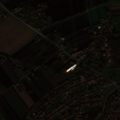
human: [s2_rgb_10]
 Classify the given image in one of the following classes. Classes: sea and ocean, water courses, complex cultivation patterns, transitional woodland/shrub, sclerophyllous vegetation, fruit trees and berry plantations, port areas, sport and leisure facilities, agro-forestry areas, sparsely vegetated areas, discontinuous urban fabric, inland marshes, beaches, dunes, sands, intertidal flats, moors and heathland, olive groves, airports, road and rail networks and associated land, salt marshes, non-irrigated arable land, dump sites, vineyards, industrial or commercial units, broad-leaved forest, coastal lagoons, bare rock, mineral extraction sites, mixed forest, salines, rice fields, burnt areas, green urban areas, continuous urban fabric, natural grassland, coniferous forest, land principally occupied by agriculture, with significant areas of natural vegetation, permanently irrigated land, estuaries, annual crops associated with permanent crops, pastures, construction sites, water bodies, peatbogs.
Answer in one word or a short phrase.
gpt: discontinuous urban fabric, non-irrigated arable land, complex cultivation patterns